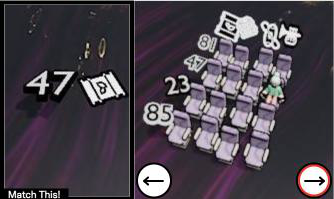
Task: seats
Answer: no